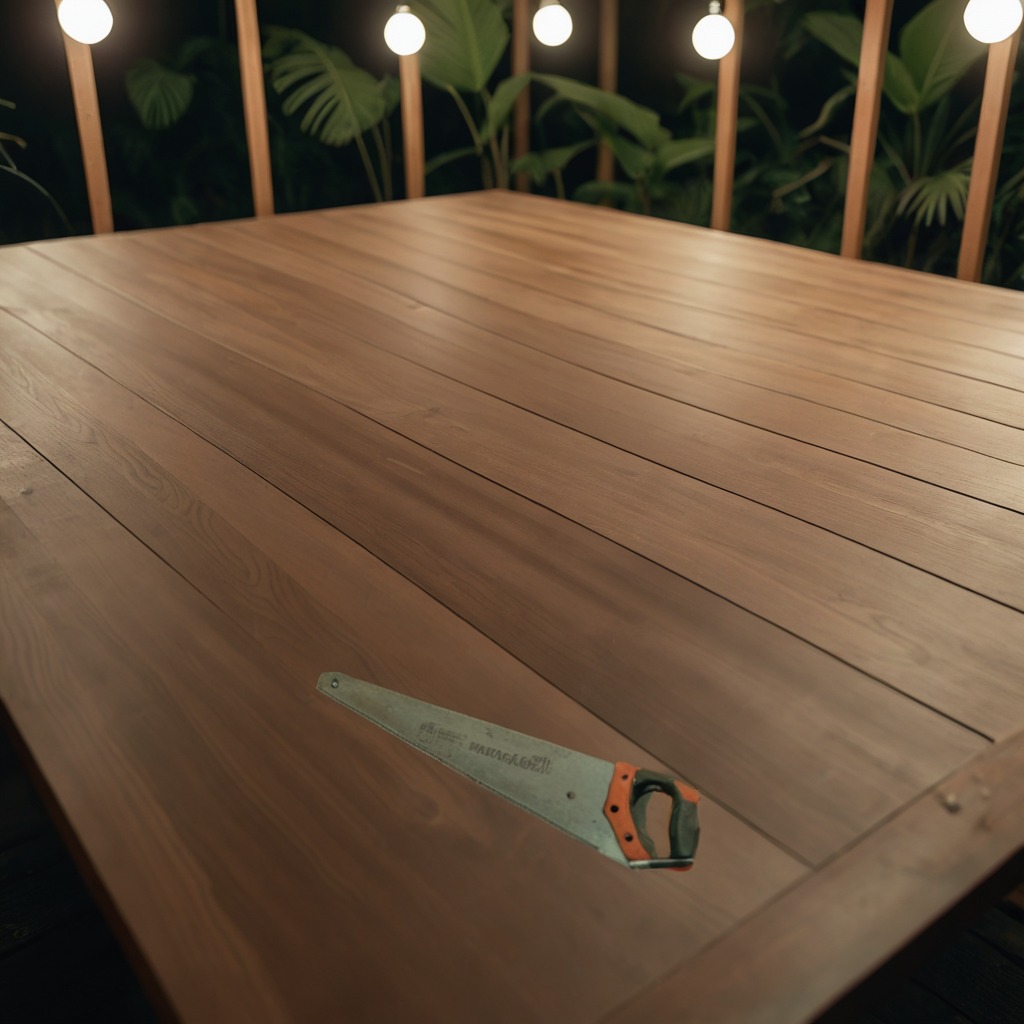
A handheld metal saw is lying on a wooden table inside a jungle field workshop tent at night.